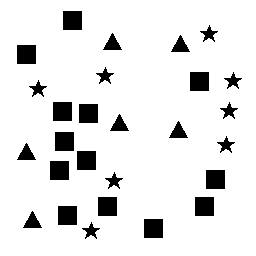
Squares: 13
Triangles: 6
Stars: 8
Total shapes: 27